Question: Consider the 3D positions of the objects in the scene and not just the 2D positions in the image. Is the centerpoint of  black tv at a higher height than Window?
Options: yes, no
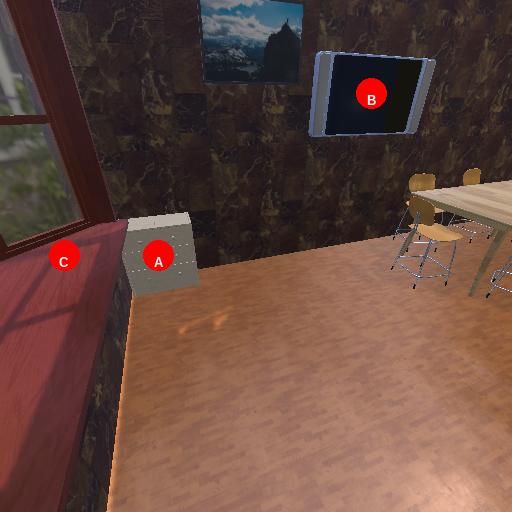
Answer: yes